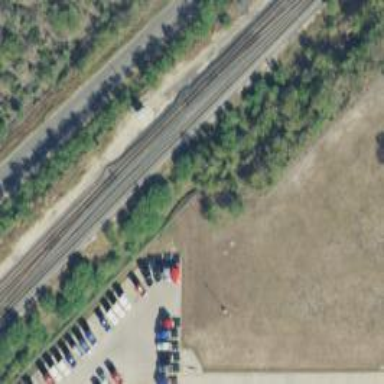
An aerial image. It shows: Railway crossover.